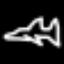
Label: airplane